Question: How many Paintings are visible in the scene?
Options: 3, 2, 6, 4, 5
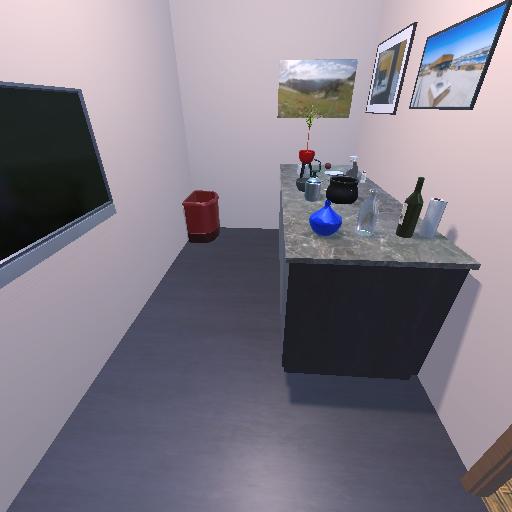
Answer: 3